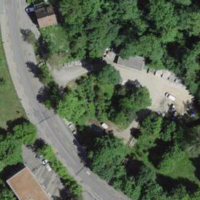
EUNIS habitat code: 24
Species observed at this site:
Prunus spinosa